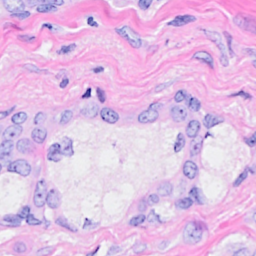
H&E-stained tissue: Breast